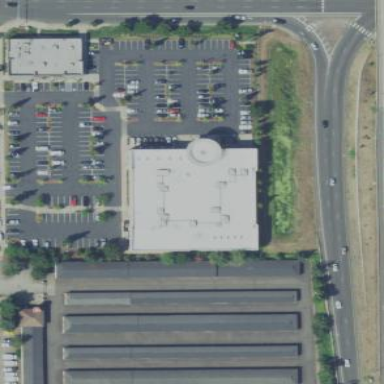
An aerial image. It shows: Building used as fitness center.